Question: My issue is to calculate the division of one column and another column and to return it to new column in the database.
So each one of the cell in one column should be divided with cell that is next to her in other column.
How can I do that?

So in this picture every element of column "izmerenavrednost" and every element of column "ciljanavrednost" should give element in column "ocenavrednosti"
column"izmerenavrednost"/ column"ciljanavrednost"=column"ocenavrednost"
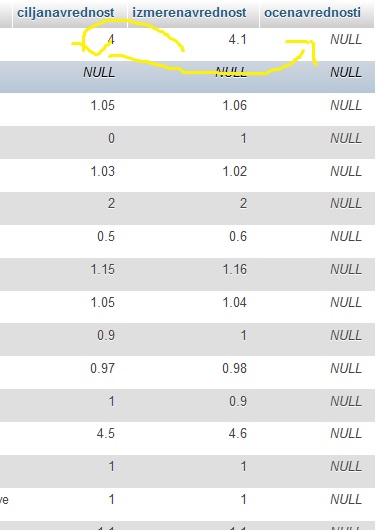
Answer: This would help
'''
Update table
set ocenavrednost = ifnull(izmerenavrednost ,0.00)/ ifnull( ciljanavrednost ),0.00)
'''